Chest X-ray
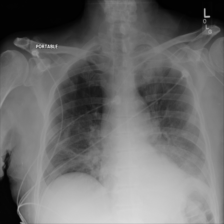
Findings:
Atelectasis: positive
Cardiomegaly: negative
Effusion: positive
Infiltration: positive
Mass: negative
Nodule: negative
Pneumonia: negative
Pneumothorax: negative
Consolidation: negative
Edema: negative
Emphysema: negative
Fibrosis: negative
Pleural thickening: negative
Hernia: negative